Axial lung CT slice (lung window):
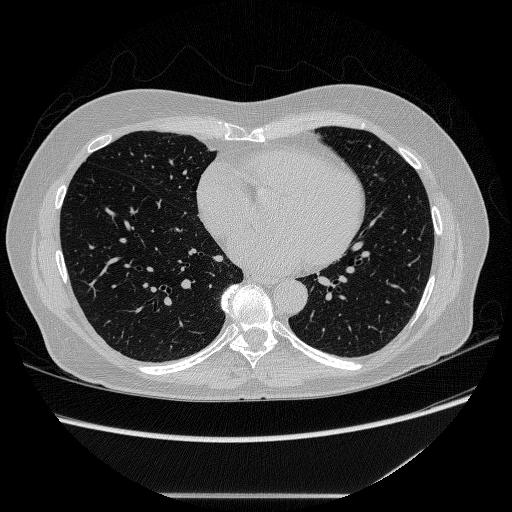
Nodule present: no